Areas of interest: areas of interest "Zhongbo Used Car Trading Market"
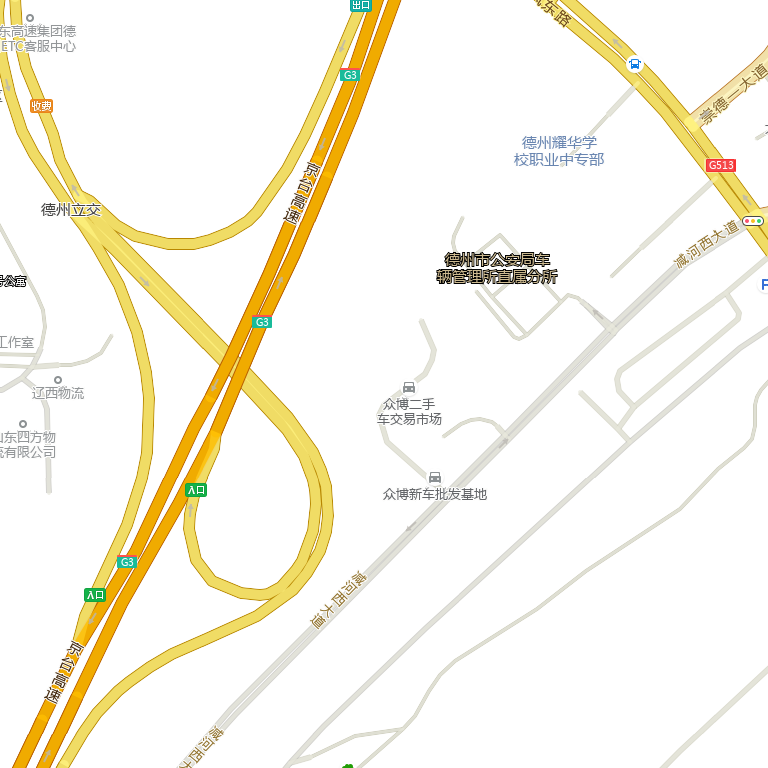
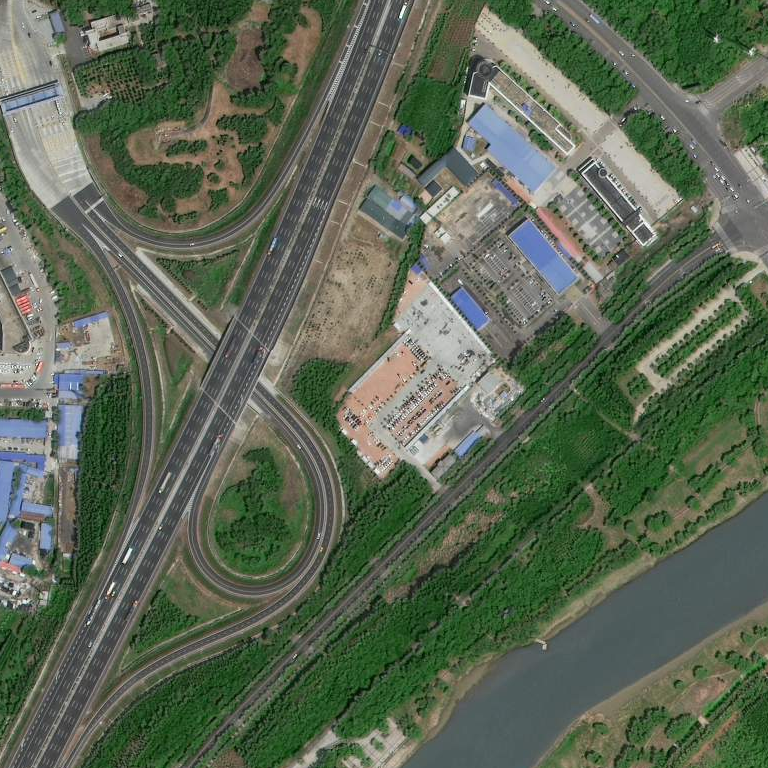